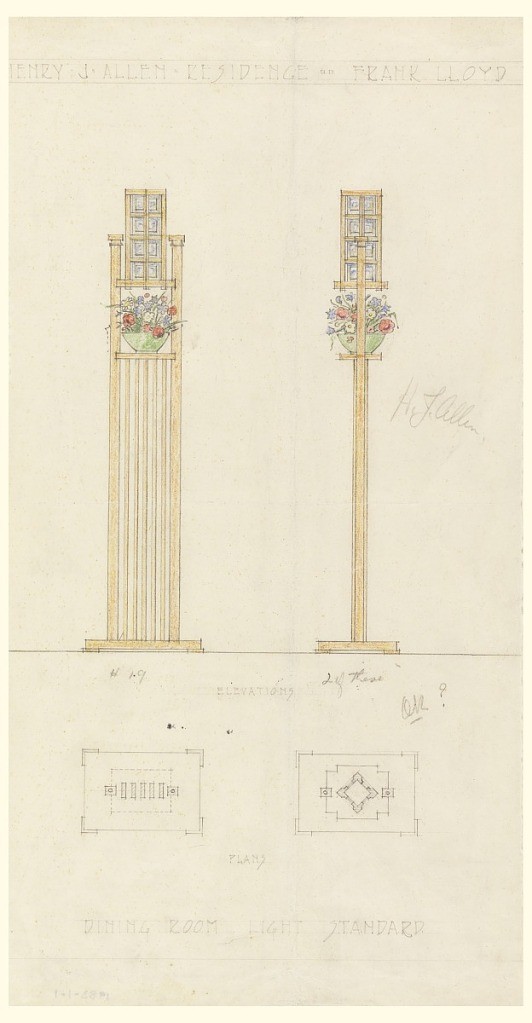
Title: Dining Room Light Standard, Henry J. Allen Residence, Wichita, Kansas
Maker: Frank Lloyd Wright, American, 1867–1959
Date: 1917
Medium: Graphite, color pencil on cream tracing paper
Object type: Drawing
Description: Front and side colored view of standing lamp with rectangular frame and shade and planter in between frame and shade. Below colored drawing there are two elevations sketched in graphite.